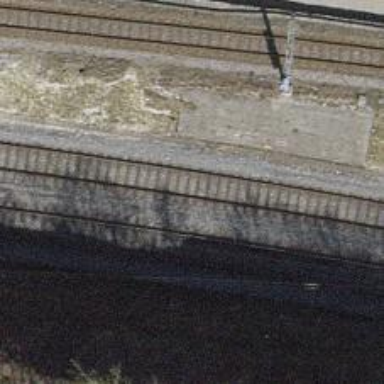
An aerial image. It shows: Railway track with contact lines for electrification.